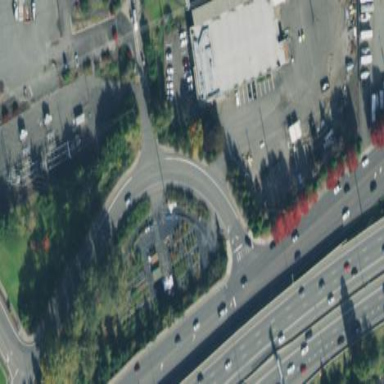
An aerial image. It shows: Plant nursery.